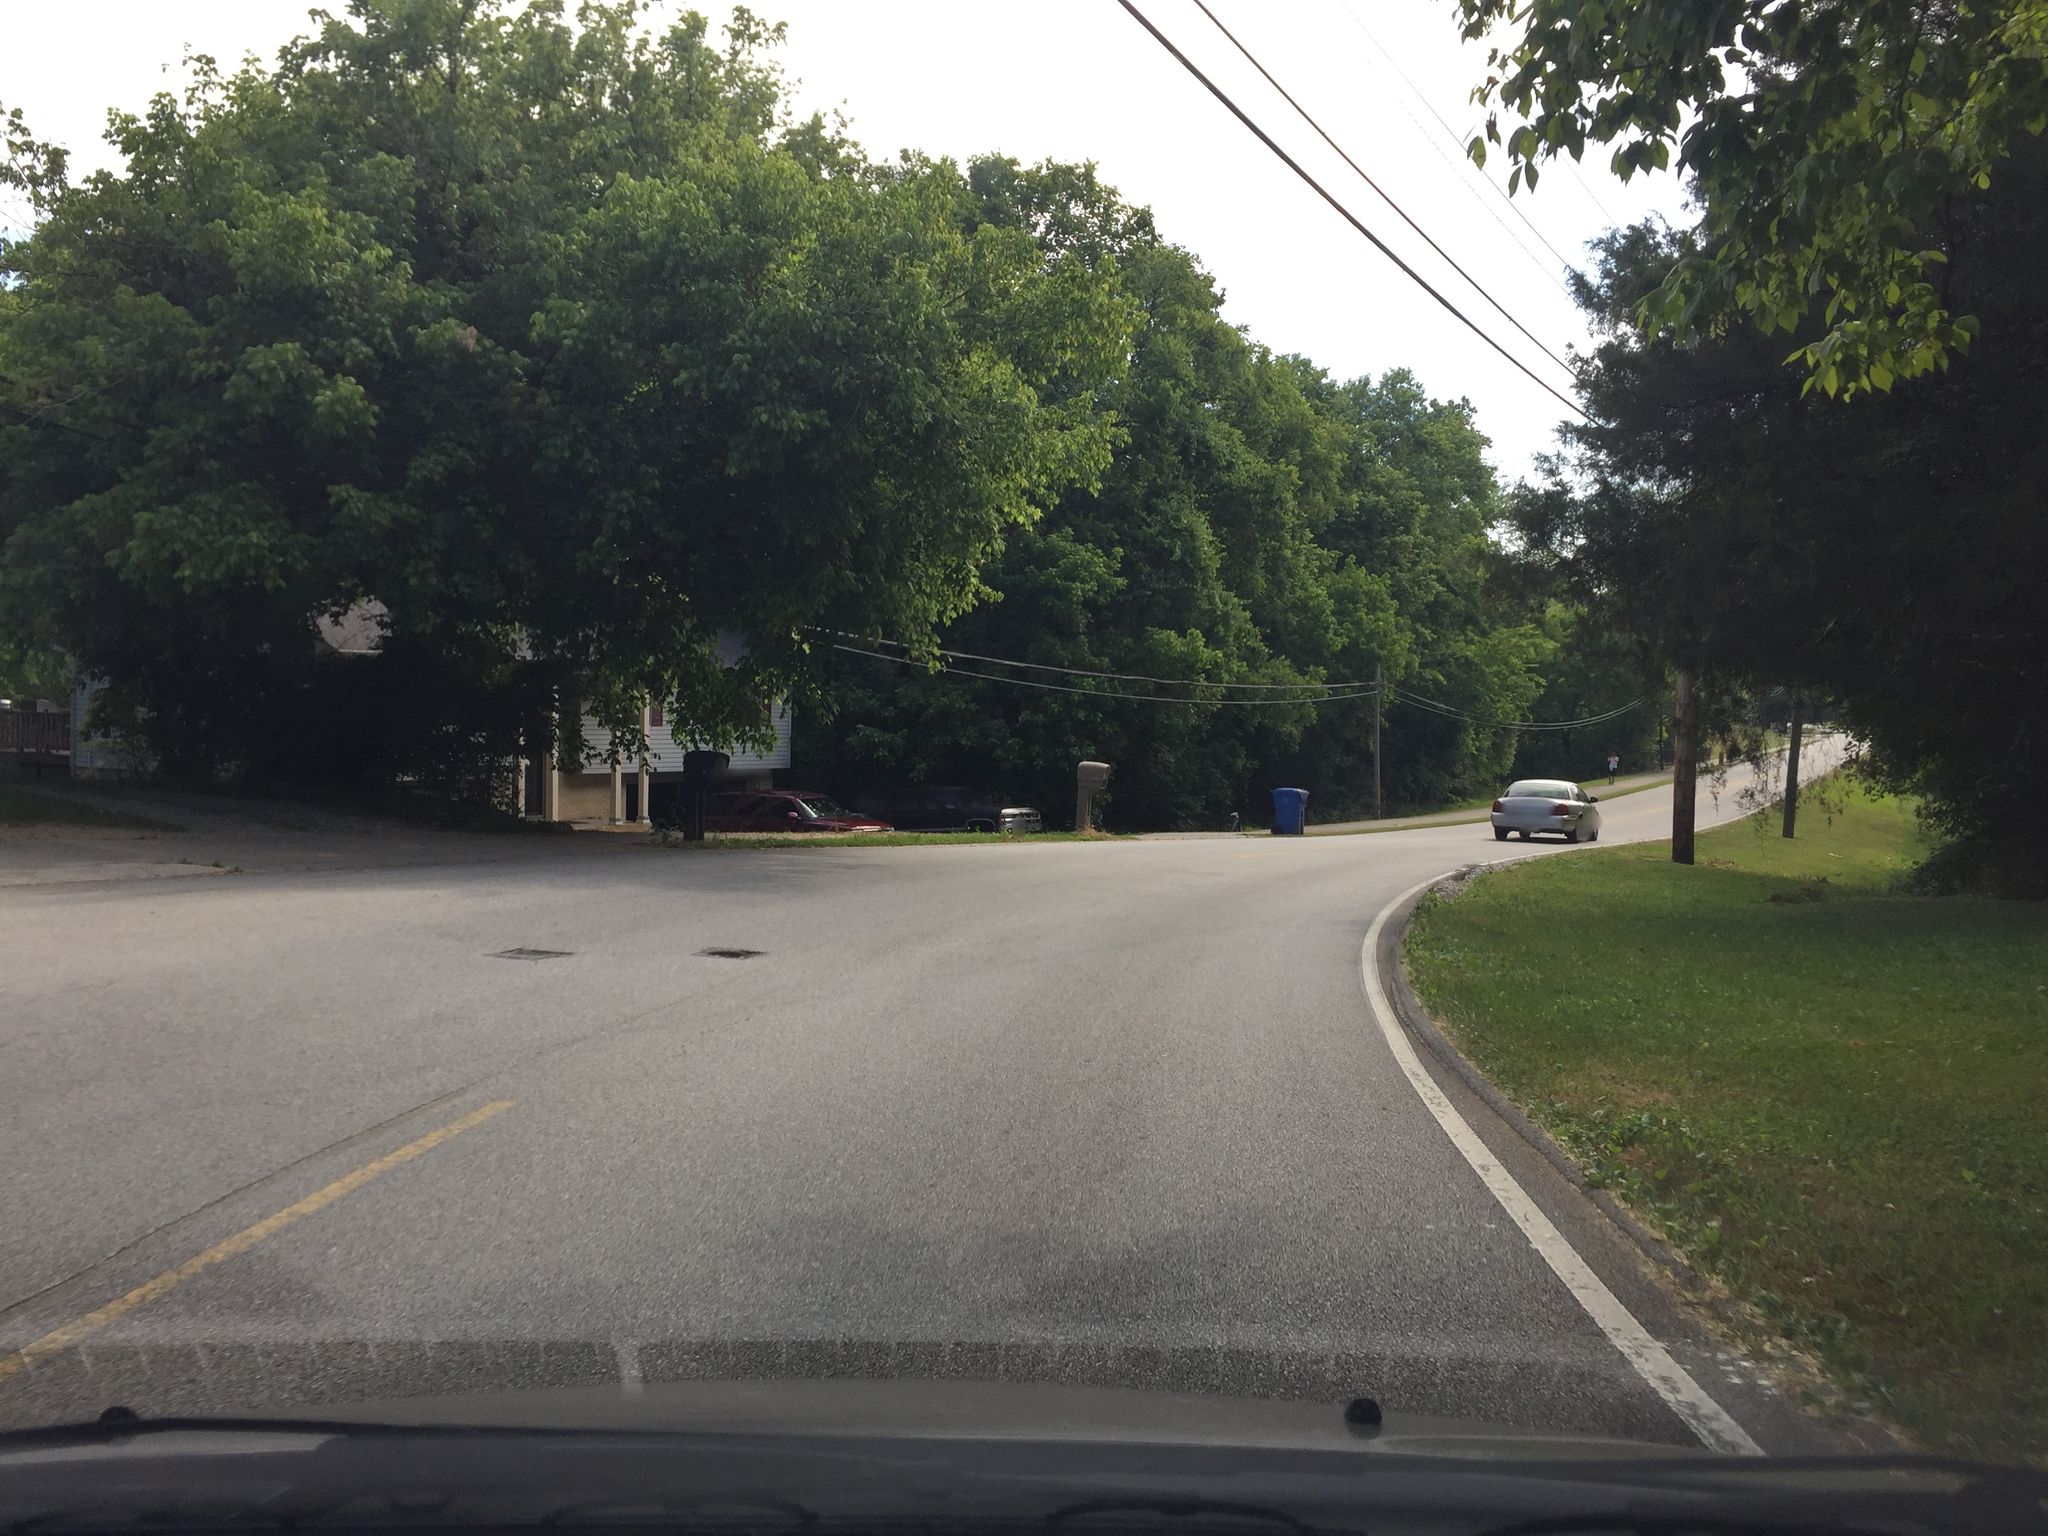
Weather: cloudy
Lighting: day
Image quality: slightly poor
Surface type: driving surface
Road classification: service, tertiary
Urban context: low density rural
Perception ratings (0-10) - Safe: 5.21, Lively: 5.13, Beautiful: 5.9, Boring: 4.42, Depressing: 2.41, Wealthy: 3.24